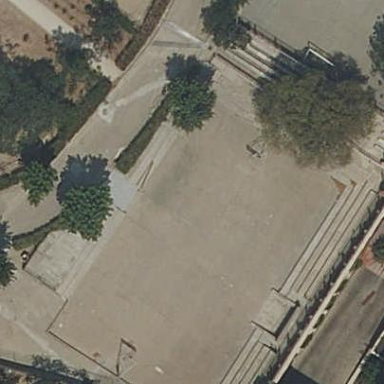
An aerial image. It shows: Basketball court on pitch.